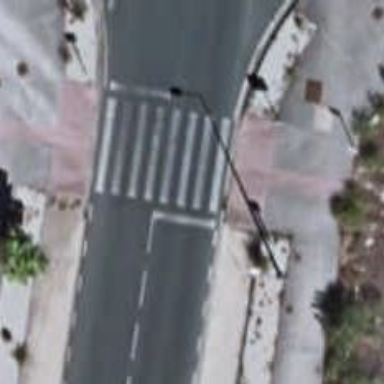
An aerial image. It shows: Marked uncontrolled road crossing.